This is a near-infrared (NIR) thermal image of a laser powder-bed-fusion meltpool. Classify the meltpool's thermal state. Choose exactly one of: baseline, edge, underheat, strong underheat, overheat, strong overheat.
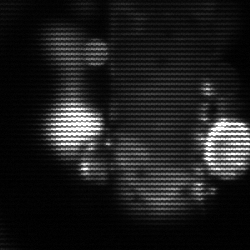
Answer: strong underheat